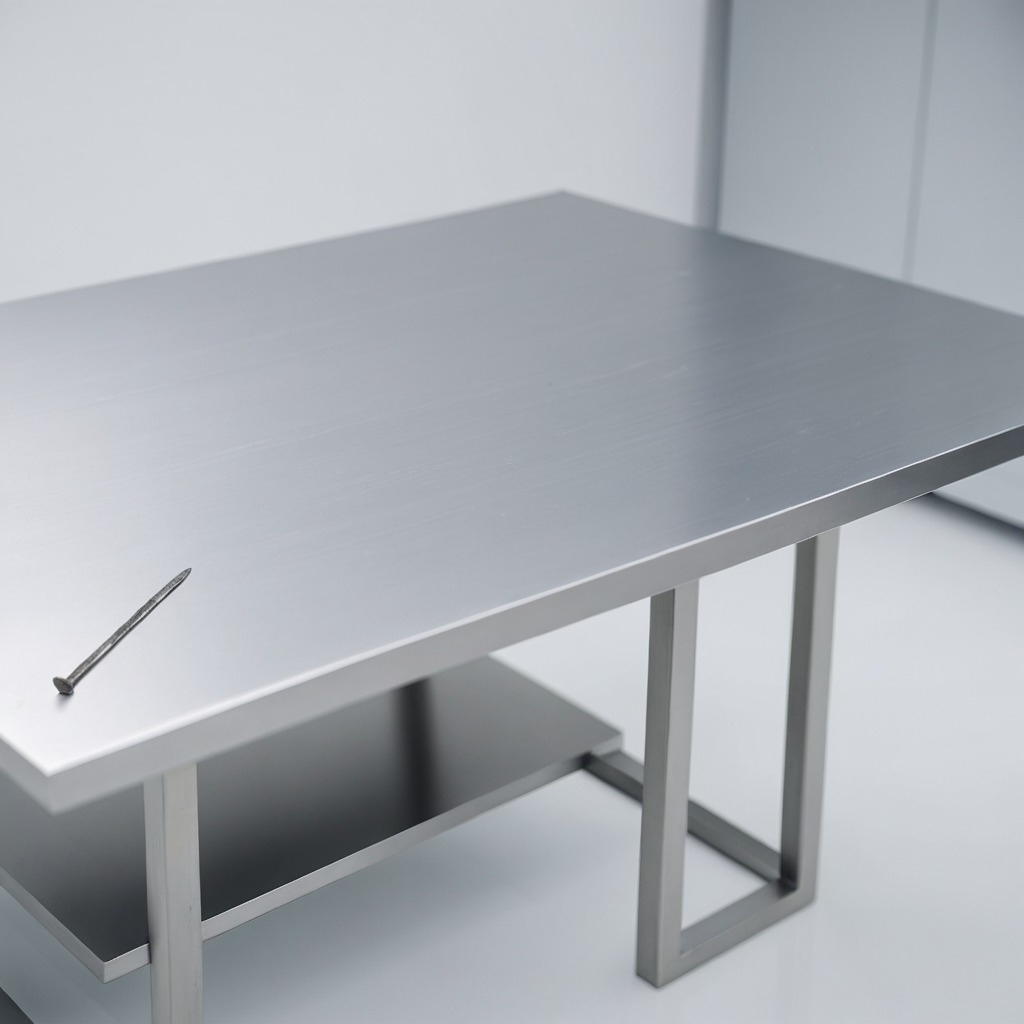
An iron nail is lying on the stainless steel table in a high-end prototyping lab.